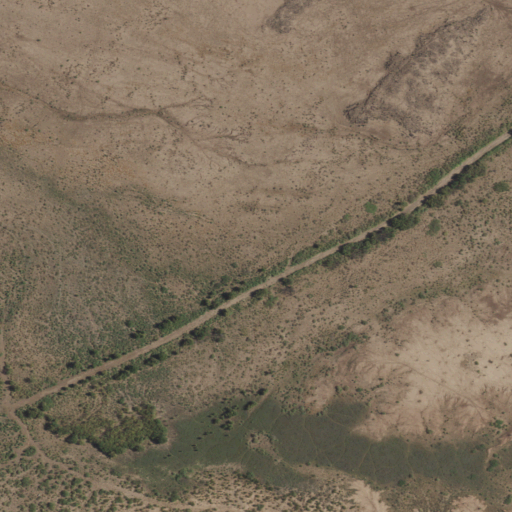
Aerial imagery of valley in New Mexico named Rim Rock Canyon containing only shrub